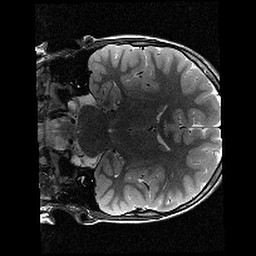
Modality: T2w
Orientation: coronal
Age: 9
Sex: male
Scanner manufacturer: siemens
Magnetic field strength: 3 T
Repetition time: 9.23 s
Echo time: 0.067 s